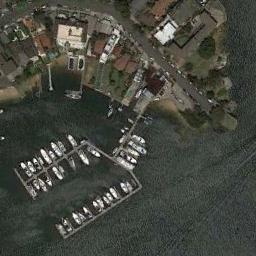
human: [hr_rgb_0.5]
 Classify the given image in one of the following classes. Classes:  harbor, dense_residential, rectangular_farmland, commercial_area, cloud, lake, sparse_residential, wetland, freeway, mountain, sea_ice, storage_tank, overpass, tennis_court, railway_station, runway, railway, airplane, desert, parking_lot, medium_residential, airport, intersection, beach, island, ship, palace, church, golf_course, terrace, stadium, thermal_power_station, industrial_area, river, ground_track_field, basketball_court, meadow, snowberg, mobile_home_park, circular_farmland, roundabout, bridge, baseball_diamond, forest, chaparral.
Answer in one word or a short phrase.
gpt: harbor